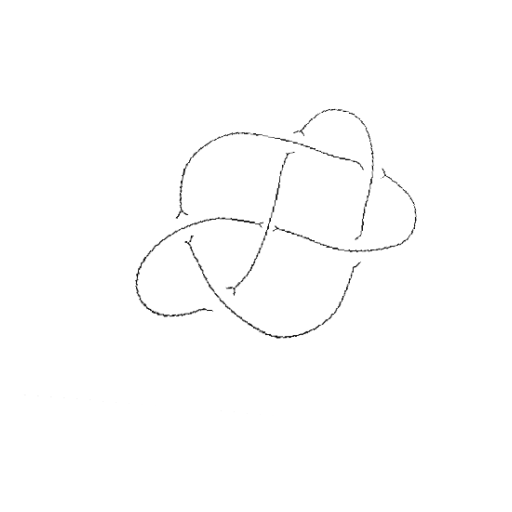
Crossing number: 6